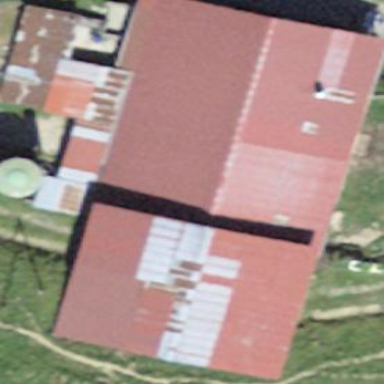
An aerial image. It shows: Building.